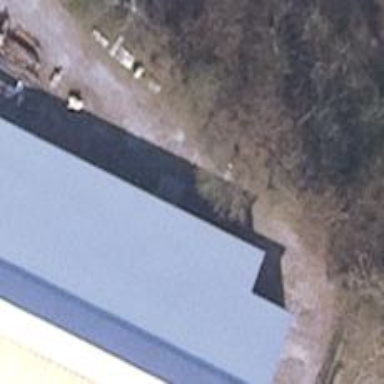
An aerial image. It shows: View of roof of building.